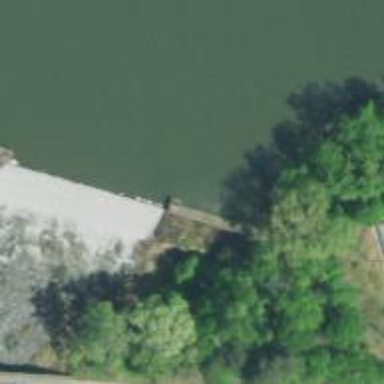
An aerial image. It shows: Dam across waterway.